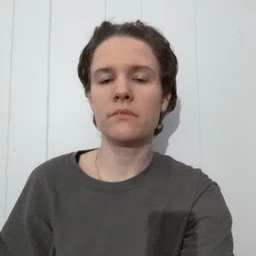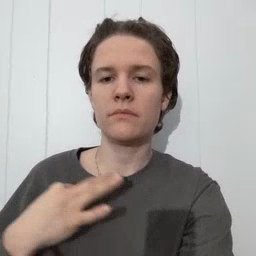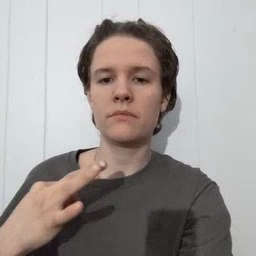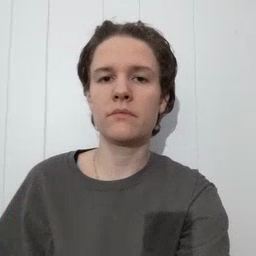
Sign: shirt